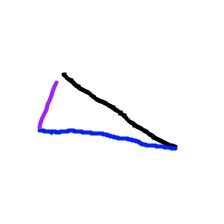
Shape: triangle